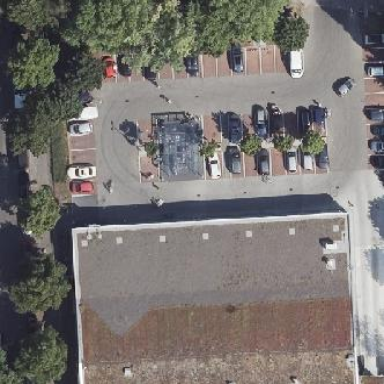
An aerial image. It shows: Retail area.